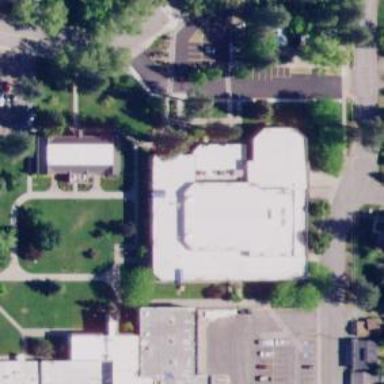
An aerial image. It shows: Theater building.